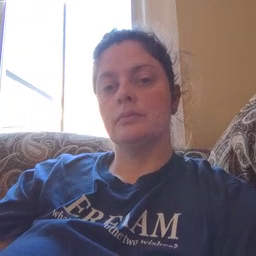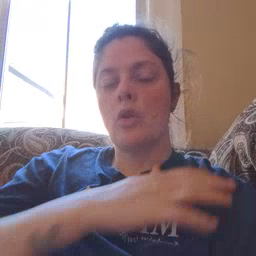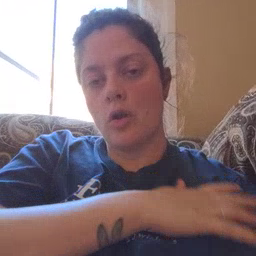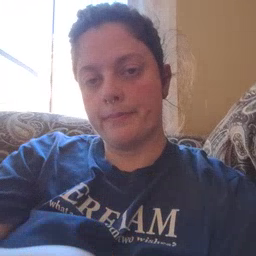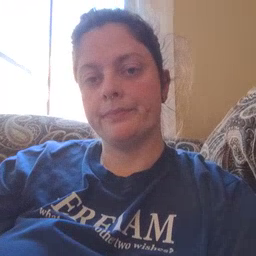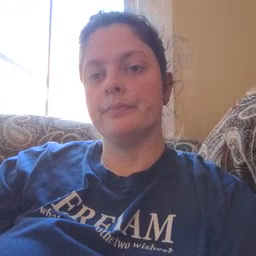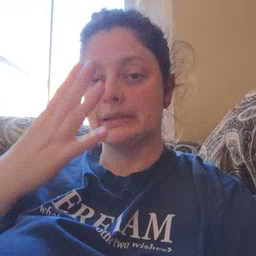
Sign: arm